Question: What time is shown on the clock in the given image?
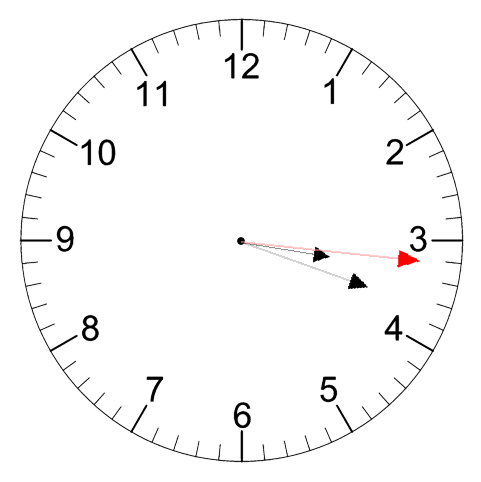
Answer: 03:18:16